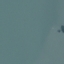
Land use / land cover: SeaLake